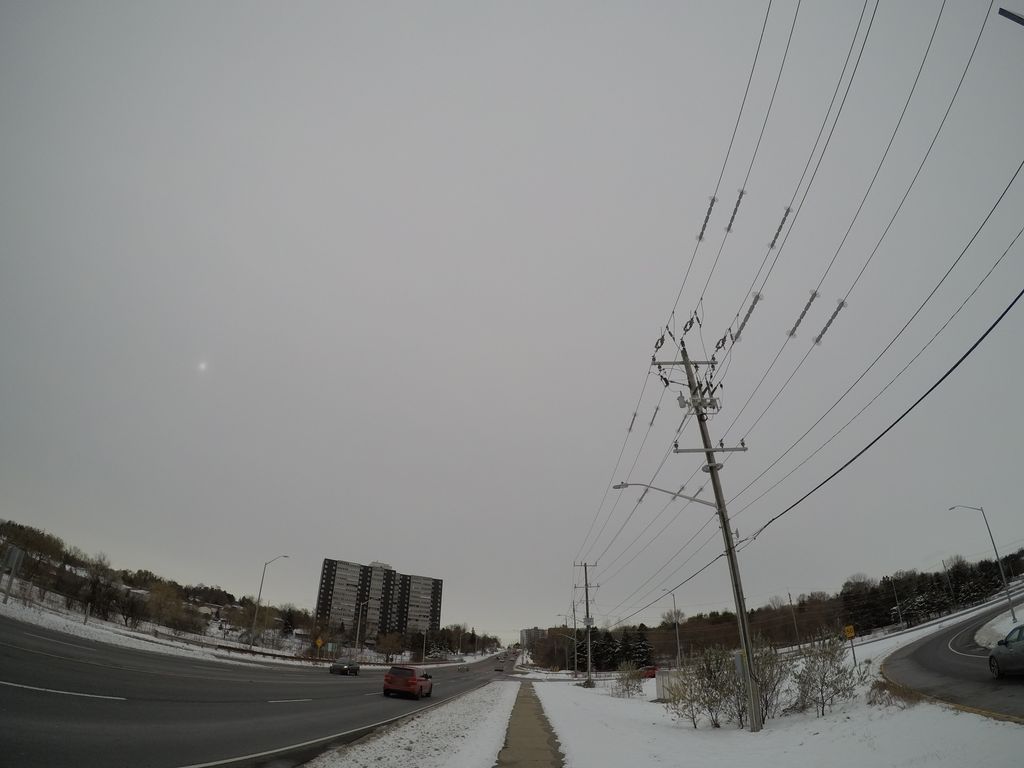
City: kitchener-waterloo